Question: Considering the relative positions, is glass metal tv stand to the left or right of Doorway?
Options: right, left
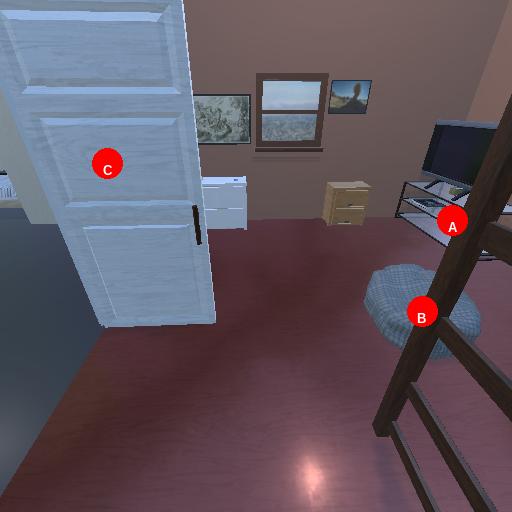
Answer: right